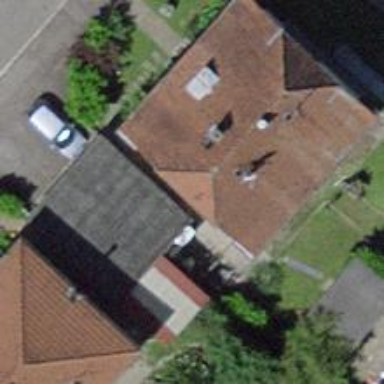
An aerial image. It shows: Garage building.